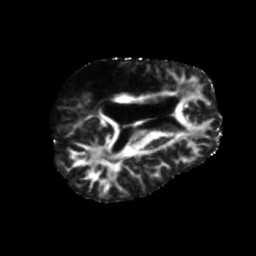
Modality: FA
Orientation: axial
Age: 43
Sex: male
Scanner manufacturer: siemens
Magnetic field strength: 3 T
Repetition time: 5.47 s
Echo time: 0.0854 s